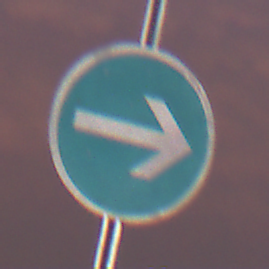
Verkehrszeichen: VorgeschriebeneFahrtrichtungHierRechts
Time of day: SunriseSunset
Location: Outdoor (Urban)
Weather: PartlyCloudy
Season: NotSpecified
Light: Artificial